Question: TortoiseSVN and Dropbox both have Windows shell extensions that make file icons within Windows Explorer show a small icon beside the main one, showing the file's status - has it been synced, etc

How can I make my application show icons beside files like that using the Windows API? Or is there some file attribute to do that?
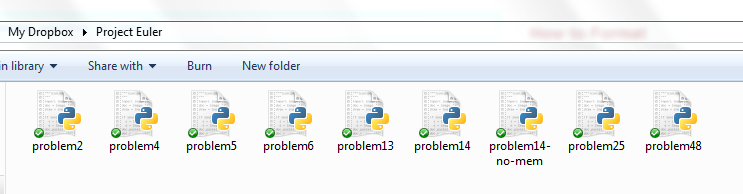
Answer: As you said, they have shell extensions, more specifically, icon overlay handlers, see <URL>.